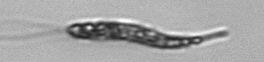
Label: Euglena